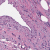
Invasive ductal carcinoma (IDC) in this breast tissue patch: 0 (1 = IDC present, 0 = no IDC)